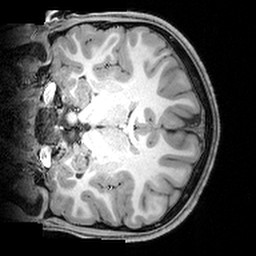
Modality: T1w
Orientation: coronal
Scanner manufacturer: siemens
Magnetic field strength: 3 T
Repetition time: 1.9 s
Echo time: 0.00397 s